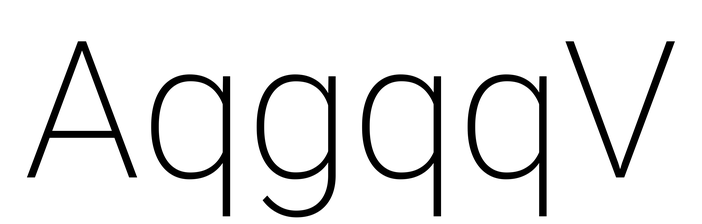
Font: Roboto_ExtraLight